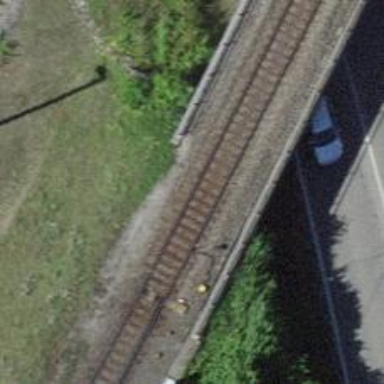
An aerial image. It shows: Single railway track with electrified contact line.